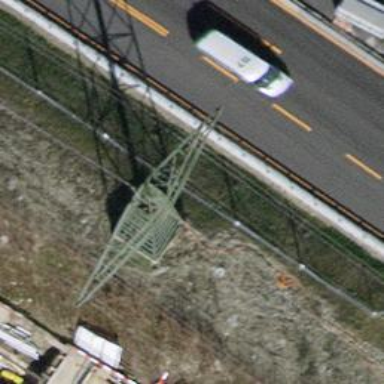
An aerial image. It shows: Lattice structure tower used for power distribution.